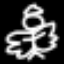
Label: angel